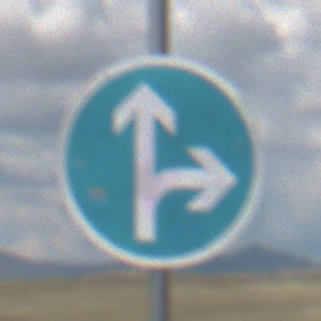
Verkehrszeichen: VorgeschriebeneFahrtrichtungGeradeausOderRechts
Umgebung: Outdoor, Nature
Tageszeit: Midday
Wetter: PartlyCloudy
Licht: Natural
Jahreszeit: NotSpecified
Kontrast: HighContrast